Field crop: tomato
Growth stage: 2
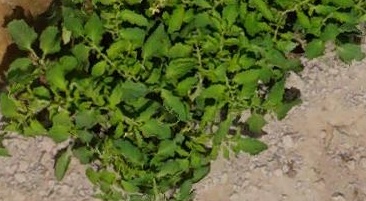
Species: tomato